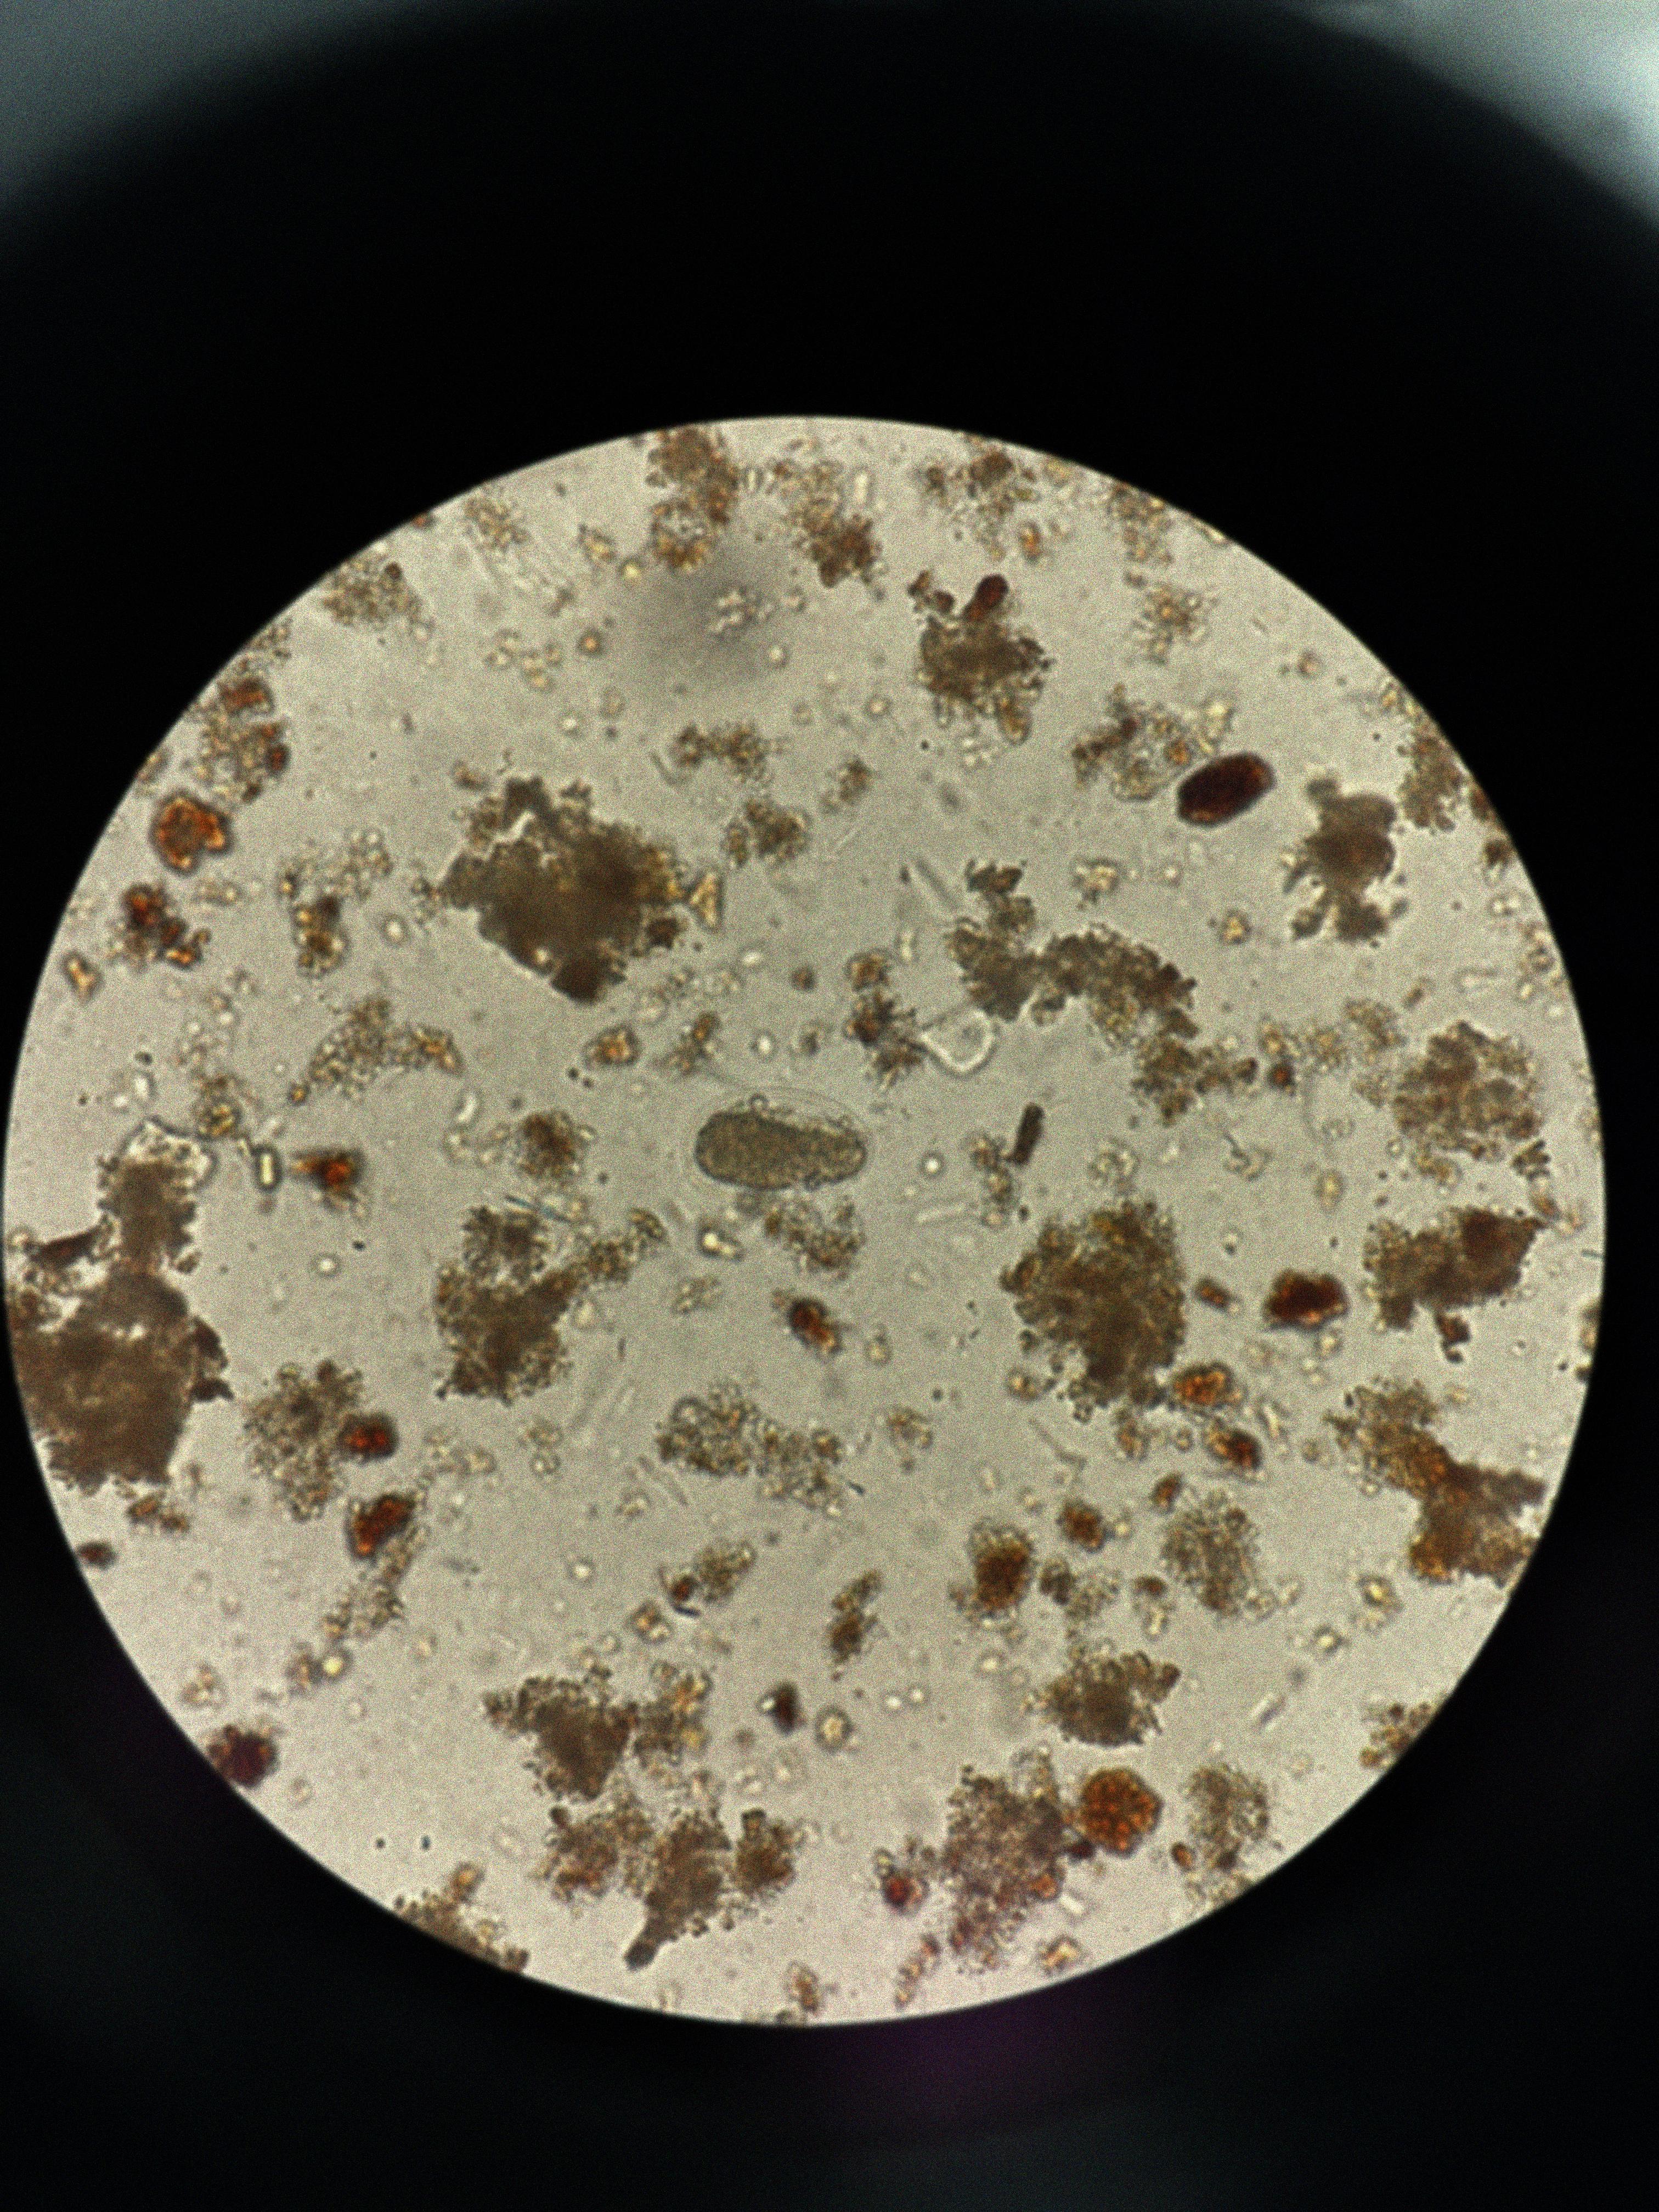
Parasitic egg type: Hookworm egg